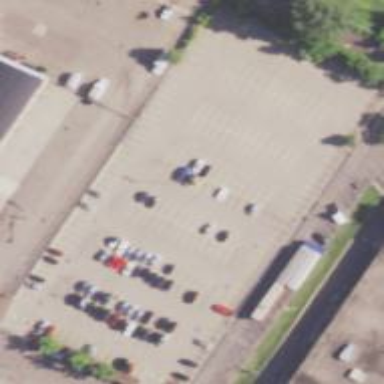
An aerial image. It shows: Some visitor parking spots with surface parking amenities.